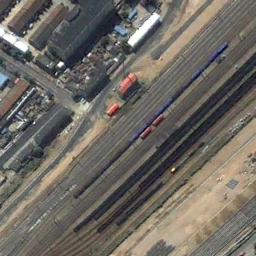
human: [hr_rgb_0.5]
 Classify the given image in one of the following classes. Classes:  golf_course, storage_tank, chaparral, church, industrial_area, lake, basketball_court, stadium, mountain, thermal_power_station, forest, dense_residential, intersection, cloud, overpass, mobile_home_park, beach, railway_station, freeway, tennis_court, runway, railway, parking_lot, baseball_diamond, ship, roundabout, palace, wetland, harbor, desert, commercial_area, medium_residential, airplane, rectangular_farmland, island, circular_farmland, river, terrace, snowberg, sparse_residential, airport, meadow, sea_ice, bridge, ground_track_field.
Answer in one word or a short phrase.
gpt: railway